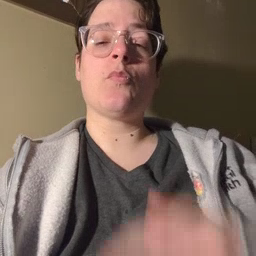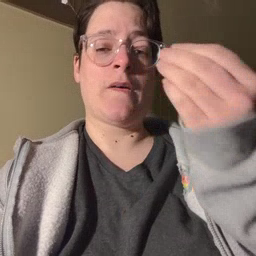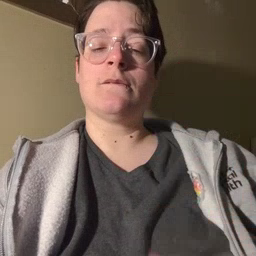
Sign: wolf